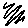
Label: zigzag